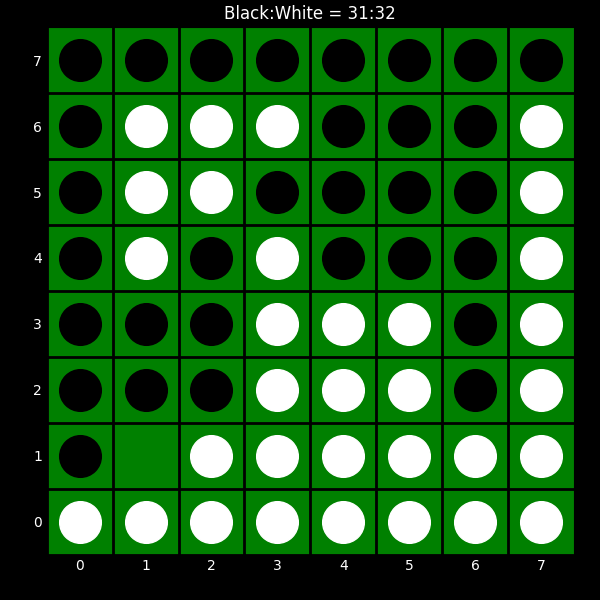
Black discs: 31
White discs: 32